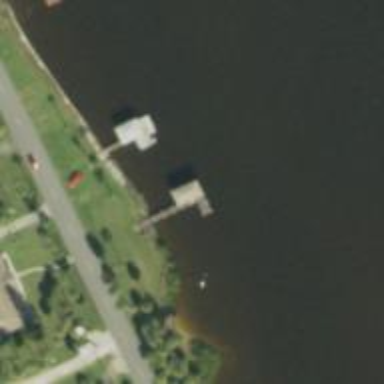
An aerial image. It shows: Man-made pier.